Question: While producing scatter plots of many points in R (using 'ggplot()' for example), there might be many points that are behind the others and not visible at all. For instance see the plot below:

This is a scatter plot of several hundreds of thousands points, but most of them are behind the other points. The problem is when casting the output to a vector file (a PDF file for example), the invisible points make the file size so big, and increase memory and cpu usage while viewing the file.
A simple solution is to cast the output to a bitmap picture (TIFF or PNG for example), but they lose the vector quality and can be even larger in size. I tried some online PDF compressors, but the result was the same size as my original file.
Is there any good solution? For example some way to filter the points that are not visible, possibly during generating plot or after it by editing PDF file?
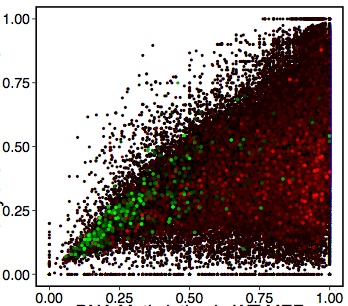
Answer: As a start you can do something like this:
'''
set.seed(42)
DF <- data.frame(x=x<-runif(1e6),y=x+rnorm(1e6,sd=0.1))
plot(y~x,data=DF,pch=".",cex=4)
'''

PDF size: 6334 KB
'''
DF2 <- data.frame(x=round(DF$x,3),y=round(DF$y,3))
DF2 <- DF[!duplicated(DF2),]
nrow(DF2)
#[1] 373429
plot(y~x,data=DF2,pch=".",cex=4)
'''

PDF size: 2373 KB
With the rounding you can control how many values you want to remove. You only need to modify this to handle the different colours.